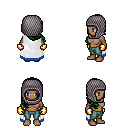
a pixel art fantasy rpg character, female body template, human, dark skin, white trimmed cape, teal pants, green right-swept hairstyle, chain hood, gold gloves, four views (front, back, left, right), 2x2 character sprite sheet, small pixel art, hard edges, no anti-aliasing